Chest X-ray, AP view. Patient: 72 years old, sex F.
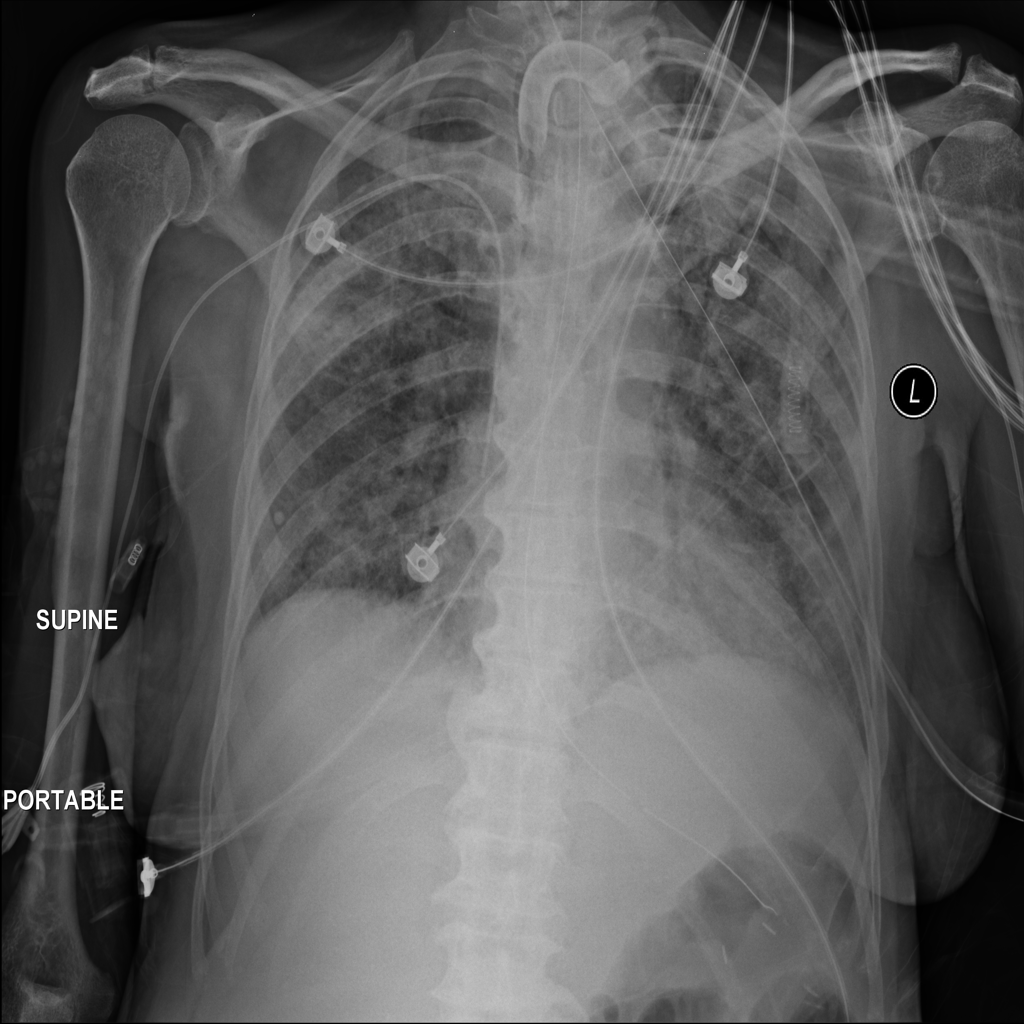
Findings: Infiltration, Nodule